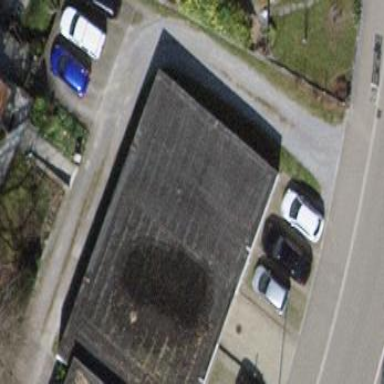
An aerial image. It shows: Group of garages.